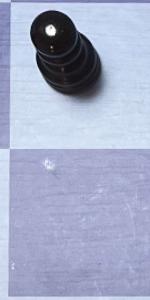
Label: Empty